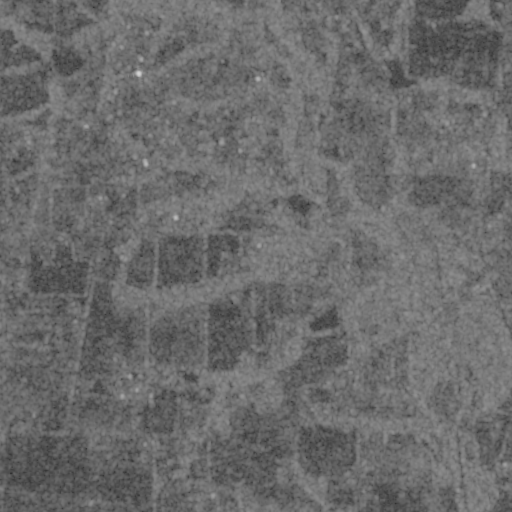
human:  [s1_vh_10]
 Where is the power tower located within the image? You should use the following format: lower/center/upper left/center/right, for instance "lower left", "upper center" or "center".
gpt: The power tower is located in the right of the image.
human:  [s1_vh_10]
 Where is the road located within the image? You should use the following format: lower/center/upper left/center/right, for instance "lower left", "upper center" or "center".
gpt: There is no road in the image.

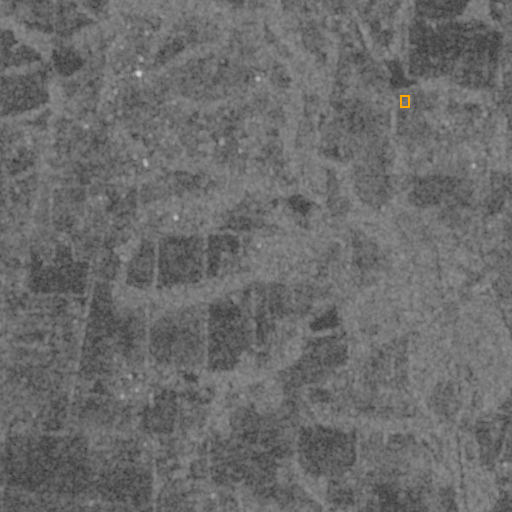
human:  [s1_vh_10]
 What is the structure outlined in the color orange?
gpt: The structure outlined in orange is a park.
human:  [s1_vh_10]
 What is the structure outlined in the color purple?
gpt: There is no purple outline.